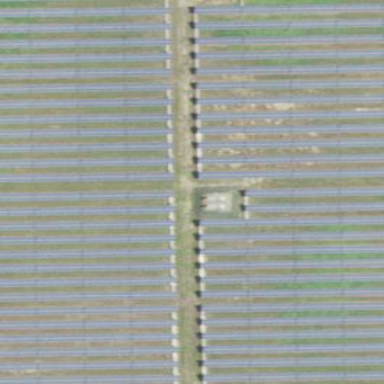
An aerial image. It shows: Solar power plant utilizing photovoltaic technology.